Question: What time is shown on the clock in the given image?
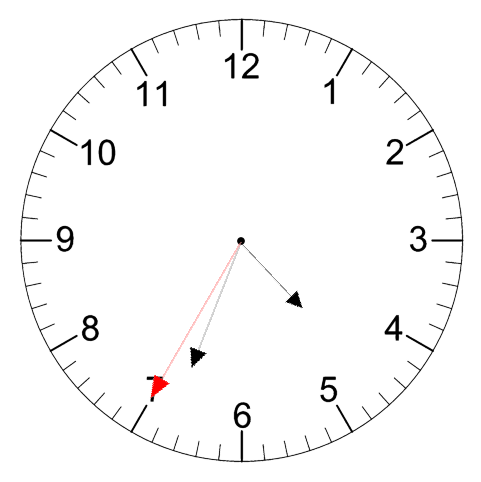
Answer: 04:33:35